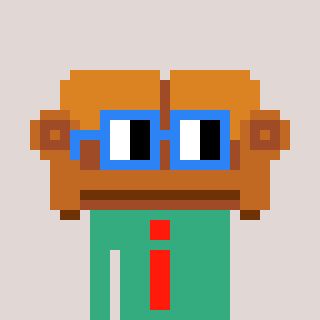
a pixel art character with square blue glasses, a couch-shaped head and a teal-colored body on a warm background